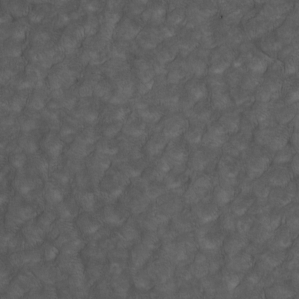
Label: non_frost